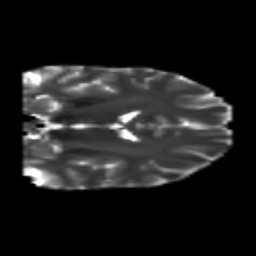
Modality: T2w
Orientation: coronal
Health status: healthy
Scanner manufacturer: philips
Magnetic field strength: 3 T
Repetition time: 6.964 s
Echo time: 0.092 s